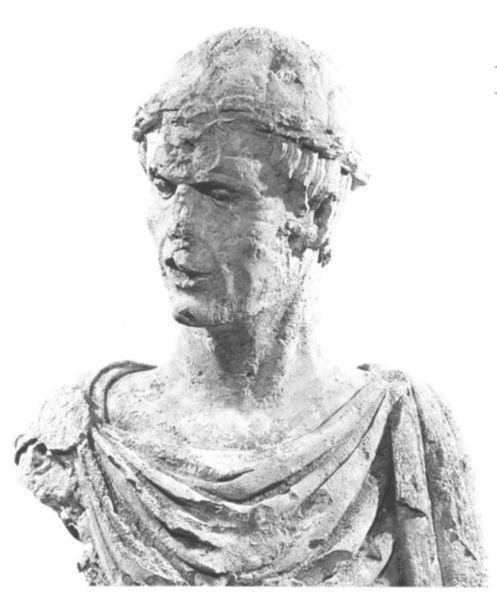
Titel: Sog. Kaiserbüste (zuweilen als idealisiertes Porträt Friedrichs II. angesehen)
Institution: Barletta, Museo Civico
Schlagwörter: mann, umhang, haar, mund, nase, ohr, profil, alt, falten, gesicht, stein, hals, portrait, porträt, gewand, haare, mantel, brosche, locken, skulptur, statue, büste, bildhauerei, antike, orden, kranz, lorbeerkranz, rom, römer, kaputt, firnis, antik, toga, zerstört, tunika, römisch, kalk, abgetragen, beschädigt, abgebrochen, buste, loorbeer, kopfkranz, leper